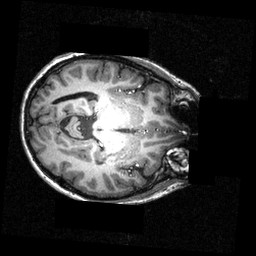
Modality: T1w
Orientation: axial
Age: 23
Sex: female
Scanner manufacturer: siemens
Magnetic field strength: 3.951 T
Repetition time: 1.5 s
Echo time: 0.00335 s